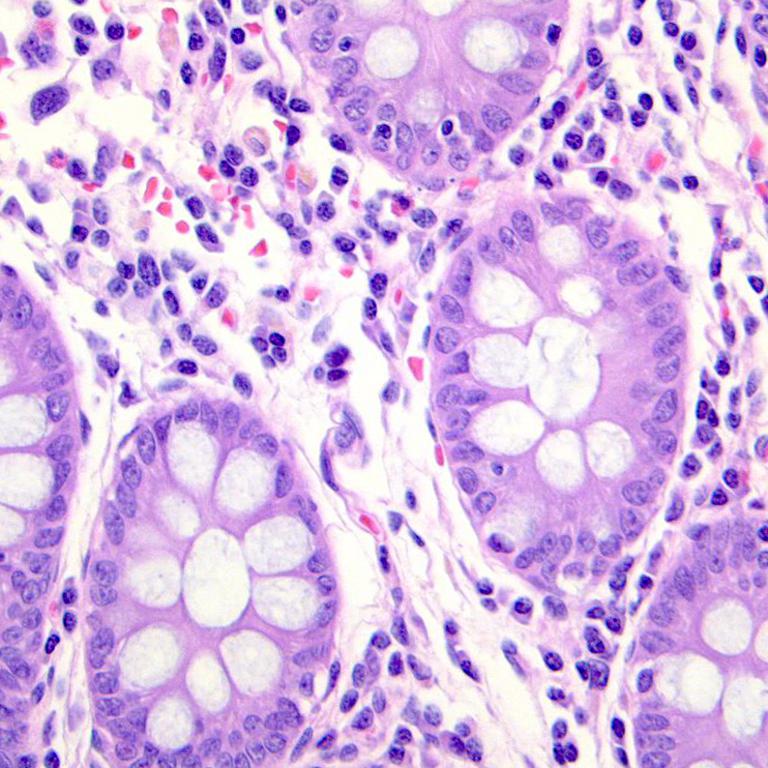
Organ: colon
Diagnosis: benign